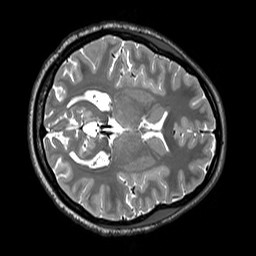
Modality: T2w
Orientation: axial
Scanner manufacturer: siemens
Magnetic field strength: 3 T
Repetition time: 3.2 s
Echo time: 0.406 s